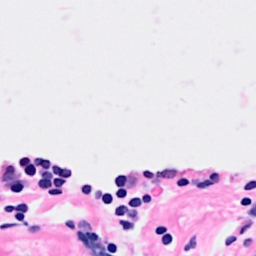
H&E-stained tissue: Breast